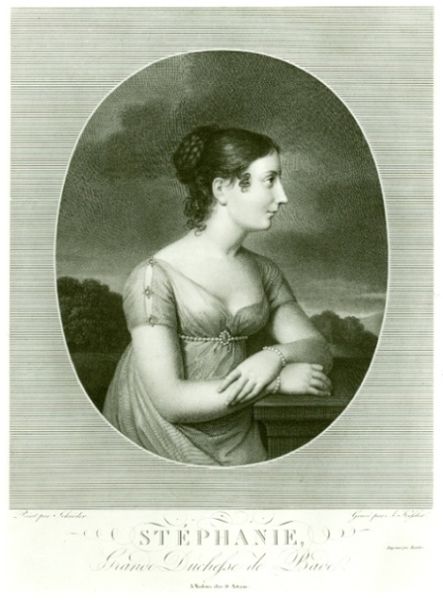
Titel: Stephanie. Grossherzogin von Baden 1789-1860
Künstler: Aloys Kessler
Standort: Karlsruhe
Institution: Staatliche Kunsthalle Karlsruhe
Schlagwörter: baum, dunkel, gemälde, gewitter, hand, haut, himmel, kopf, schatten, weiß, wolken, bäume, grün, landschaft, mädchen, abend, ausschnitt, braun, brust, busen, ellbogen, finger, frankreich, frau, frisur, geste, grau, haar, hintergrund, kleid, mund, nase, ohr, paris, profil, schmuck, schwarz, stirn, säule, terasse, tisch, zeichnung, blick, dame, gürtel, wolke, hochformat, malerei, alt, jung, arm, arme, augen, blass, bluse, falten, gesicht, knoten, rahmen, sockel, ärmel, bild, bildnis, hals, hände, portrait, porträt, signatur, ferne, horizont, natur, brüstung, busch, büsche, gebüsch, sträucher, auge, gewand, haare, halbfigur, klassizismus, rokkoko, brosche, dekollete, dekolletee, dekoltee, kinn, lippen, locke, locken, löckchen, ohren, perlen, rechts, renaissance, schultern, schön, traurig, vornehm, wald, zart, oval, rund, bewölkt, balkon, lächeln, taille, terrasse, brüste, dutt, schrift, seitlich, düster, haltung, zöpfe, kette, mauer, grafik, graphik, schriftzug, französisch, romantik, lehnen, spitz, zopf, inschrift, streng, büste, seitenansicht, verzierung, streifen, geländer, glatt, hochsteckfrisur, dreiviertelansicht, warten, perlenkette, abbild, regen, name, wei, haarknoten, außen, stütze, buch, medaillon, kreuz, torso, druck, schwarz-weiss, schraffur, radierung, stich, titel, portait, seite, text, ketten, napoleon, ehefrau, fräulein, buchtitel, biedermeier, karte, verschränkt, armband, armbänder, armreif, halbprofil, medallion, sehnsucht, geflochten, frauenportrait, kurzärmelig, ballustrade, adelig, steckfrisur, fürstin, empire, anlehnen, kupferstich, erinnerung, stahl, miniatur, dekolte, drau, legende, fau, grafi, dut, abgestützt, bonaparte, vignette, schrit, decollete, kurzärmlig, verschränkte arme, herzogin, empirekleid, gräfin, brustband, decolletee, buse, renaissanc, profilbild, visitenkarte, schauend, armkette, vorsatz, flechtfrisur, angesicht, obal, knödel, dekoltet, 18. jahrhundert, 1800, m#dchen, stephanie, #rahmen, busne, heimweh, steffi, ehefra, wolöken, grüfrau, regency, hals brust, raderiung, arsitokratie, haltu